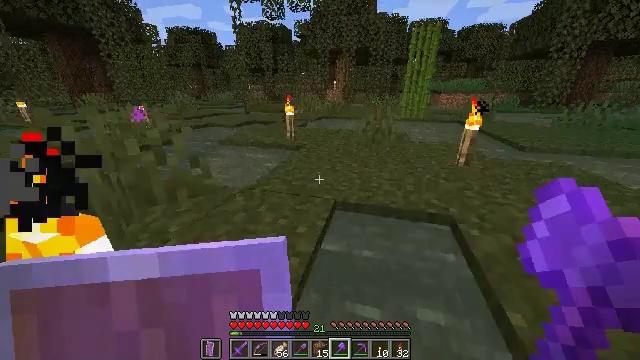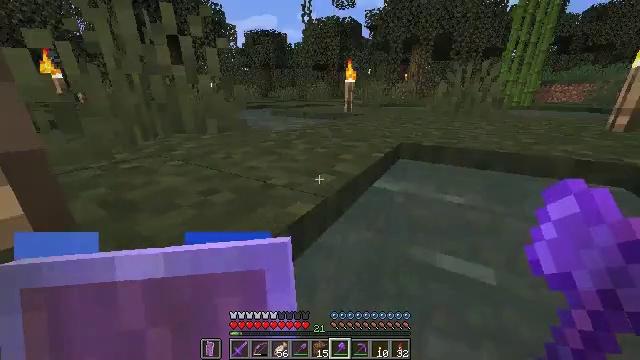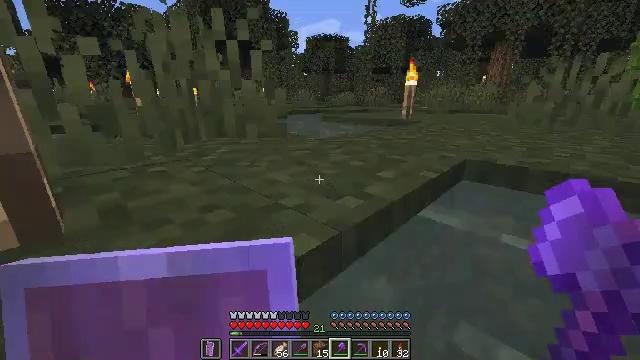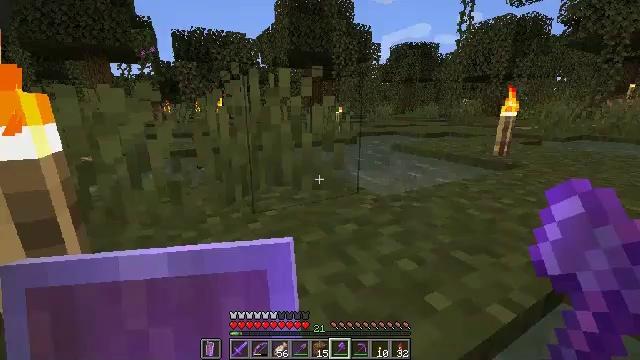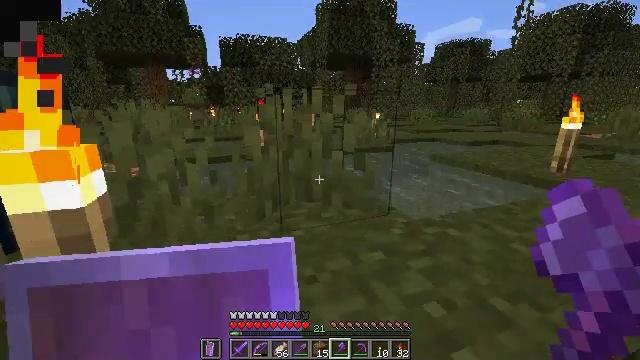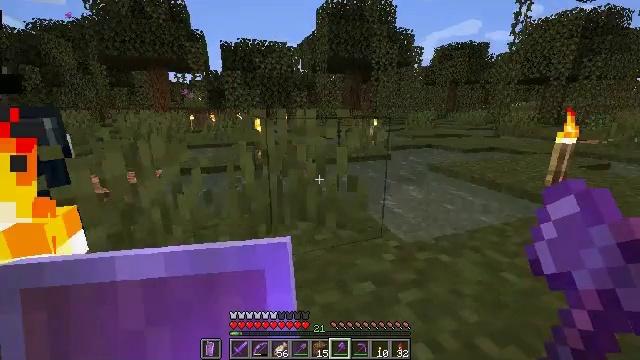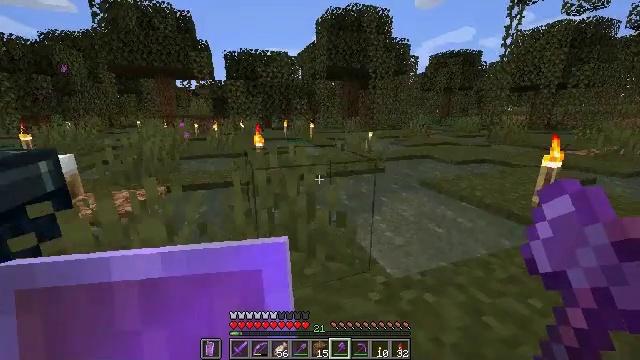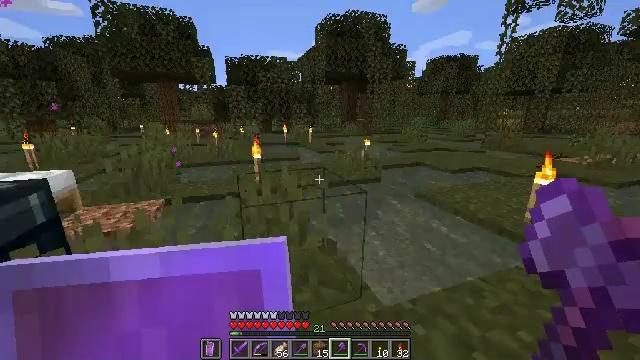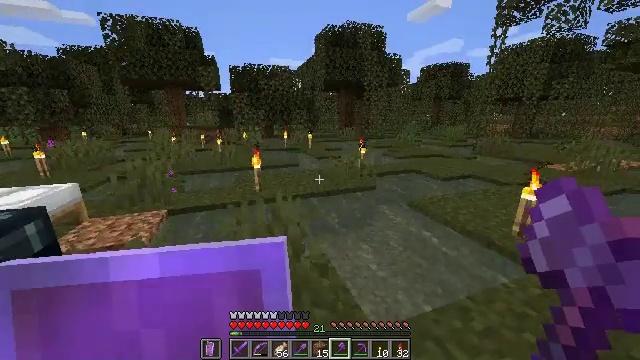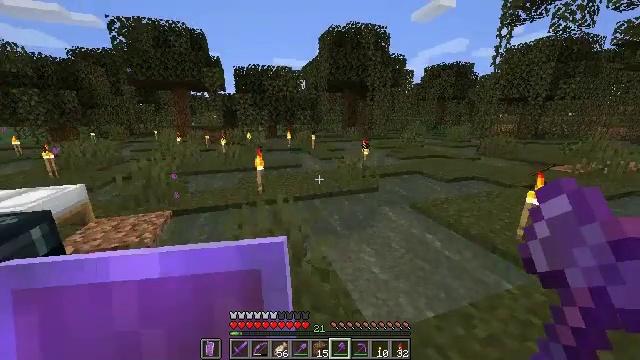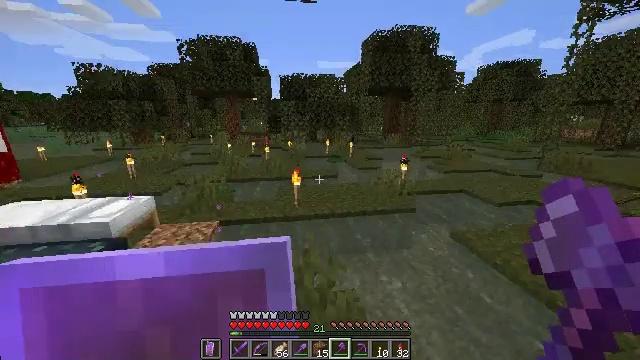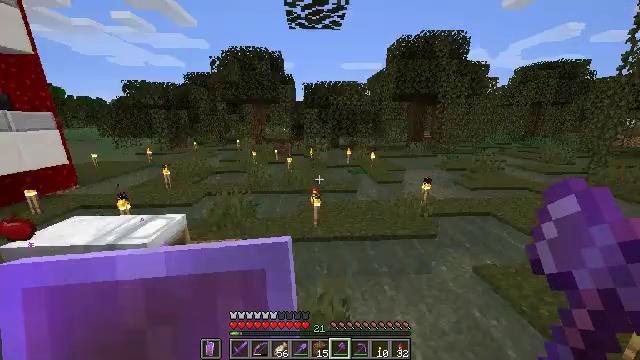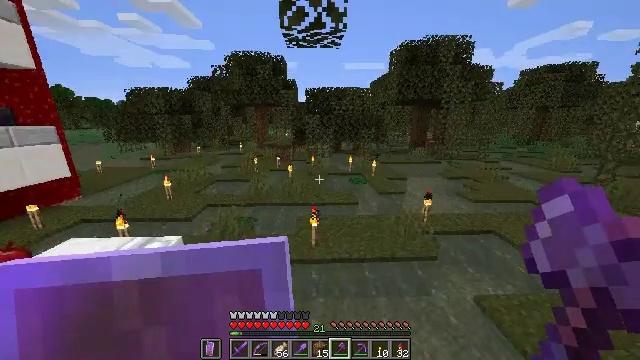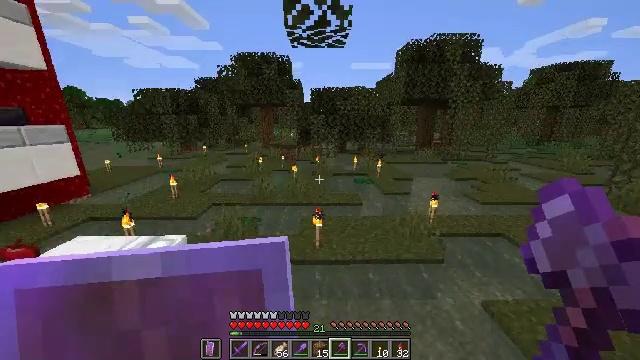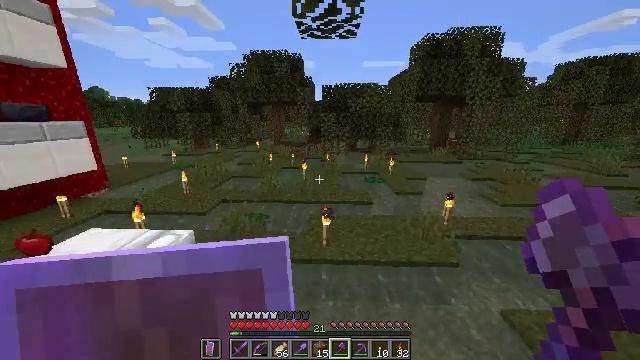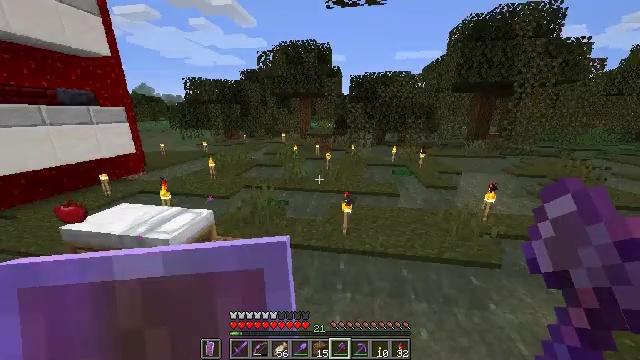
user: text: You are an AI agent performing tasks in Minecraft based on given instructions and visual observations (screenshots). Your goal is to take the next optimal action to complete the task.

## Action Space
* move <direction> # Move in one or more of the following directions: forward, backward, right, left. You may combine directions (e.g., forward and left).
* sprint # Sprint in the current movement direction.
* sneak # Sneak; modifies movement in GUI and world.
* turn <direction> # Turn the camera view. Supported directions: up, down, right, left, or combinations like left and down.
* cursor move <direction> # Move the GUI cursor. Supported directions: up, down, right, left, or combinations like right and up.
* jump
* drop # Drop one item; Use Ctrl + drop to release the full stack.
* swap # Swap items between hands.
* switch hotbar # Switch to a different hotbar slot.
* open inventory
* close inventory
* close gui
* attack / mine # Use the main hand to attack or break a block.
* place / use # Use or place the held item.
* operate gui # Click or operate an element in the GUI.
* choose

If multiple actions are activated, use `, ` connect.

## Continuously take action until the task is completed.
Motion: motion action
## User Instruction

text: Collect vines by mining them.
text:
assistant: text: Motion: move forward, sprint, turn left and up, jump
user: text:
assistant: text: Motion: move forward, sprint, turn left and up, jump
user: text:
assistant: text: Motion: move forward, sprint, turn left and up, jump
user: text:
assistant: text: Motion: move forward, sprint, turn left, jump
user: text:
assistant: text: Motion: move forward, sprint, jump
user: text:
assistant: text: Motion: move forward, sprint, jump
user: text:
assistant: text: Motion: move forward, sprint
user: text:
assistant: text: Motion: move forward, sprint
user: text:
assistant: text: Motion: move forward, sprint
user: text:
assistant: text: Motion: move forward, sprint, turn left
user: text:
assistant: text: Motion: move forward, sprint, turn left
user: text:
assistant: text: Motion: move forward, sprint
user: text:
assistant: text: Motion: move forward, sprint, turn left
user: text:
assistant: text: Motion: move forward, sprint, turn left
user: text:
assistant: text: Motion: move forward, sprint, turn left and down
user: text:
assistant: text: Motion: move forward, sprint, turn left
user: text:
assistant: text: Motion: move forward, sprint
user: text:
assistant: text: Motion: move forward, sprint
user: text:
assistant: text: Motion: move forward, sprint
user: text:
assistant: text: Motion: move forward, sprint
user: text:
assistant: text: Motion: move forward, sprint
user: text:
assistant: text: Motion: move forward, sprint
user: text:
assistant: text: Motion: move forward, sprint, jump
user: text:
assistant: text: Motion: move forward, sprint, jump
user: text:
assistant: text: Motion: move forward, sprint, turn left, jump
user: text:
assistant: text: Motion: move forward, sprint, turn left and down, jump
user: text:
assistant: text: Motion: move forward, sprint, turn left and down
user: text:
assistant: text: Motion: move forward, sprint, turn left
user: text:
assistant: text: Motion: move forward, sprint, turn left
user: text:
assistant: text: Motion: move forward, sprint, turn left